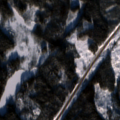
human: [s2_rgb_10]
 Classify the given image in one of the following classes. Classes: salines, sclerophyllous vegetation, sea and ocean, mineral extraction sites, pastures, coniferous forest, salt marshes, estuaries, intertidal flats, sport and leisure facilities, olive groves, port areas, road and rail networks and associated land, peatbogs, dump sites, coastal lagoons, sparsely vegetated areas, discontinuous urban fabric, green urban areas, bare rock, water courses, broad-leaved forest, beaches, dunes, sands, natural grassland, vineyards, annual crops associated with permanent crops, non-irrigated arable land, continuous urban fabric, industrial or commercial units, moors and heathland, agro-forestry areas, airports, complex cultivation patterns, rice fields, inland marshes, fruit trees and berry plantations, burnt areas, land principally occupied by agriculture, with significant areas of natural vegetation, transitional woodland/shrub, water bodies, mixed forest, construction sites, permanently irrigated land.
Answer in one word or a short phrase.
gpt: coniferous forest, mixed forest, transitional woodland/shrub